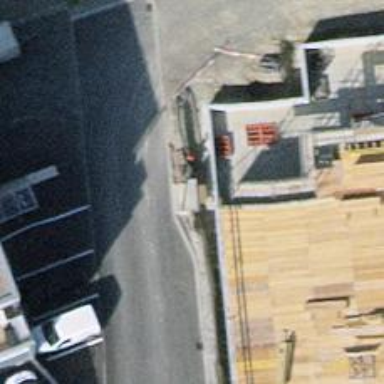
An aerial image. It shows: Street cabinet meant for power infrastructure.